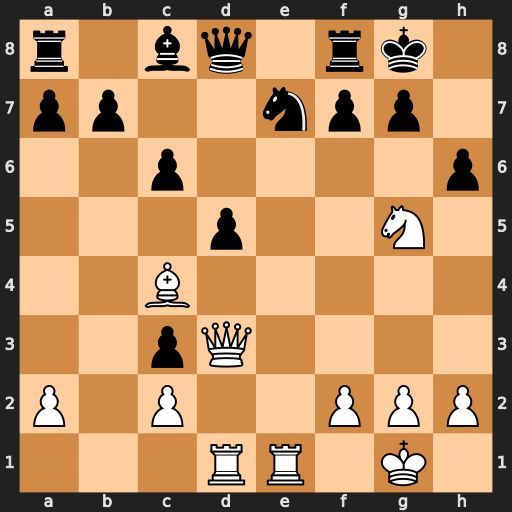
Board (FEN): r1bq1rk1/pp2npp1/2p4p/3p2N1/2B5/2pQ4/P1P2PPP/3RR1K1
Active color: w
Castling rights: -
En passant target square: -
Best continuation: Qh7#